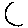
Label: moon